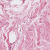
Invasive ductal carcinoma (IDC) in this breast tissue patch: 0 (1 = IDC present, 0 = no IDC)